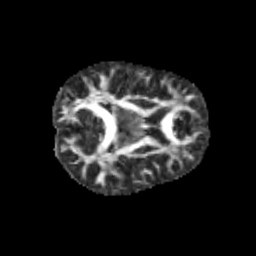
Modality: FA
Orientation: axial
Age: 9
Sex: male
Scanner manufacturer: siemens
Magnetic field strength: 3 T
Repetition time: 3.8 s
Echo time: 0.07 s